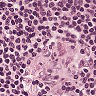
Metastatic tissue present: no